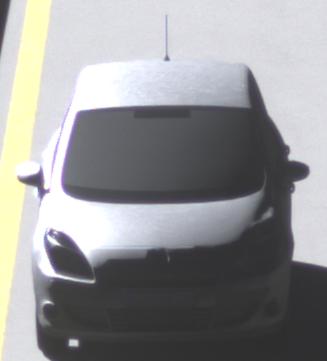
Make: Renault
Model: Scénic 1.6 16V 110
Detailed model: Scénic (III)
Model produced from: 2009/06
Model produced until: 2010/08
Doors: 5
Color: white
Road condition: dry road
Daytime: morning or afternoon
Contrast: high contrast